Question: I'm just going to create a box on the
edge has an arrow. I have quite often tried but unfortunately relevant solution.
I naturally inquired on the Internet and on the website, but unfortunately without success.
So it should look after:

the arrow should have the same border like the box and the same backgroundcolor
So it looks now
'''
.arrow-up {
width: 10px;
height: 10px;
margin-top: 0px;
border-left: 5px solid transparent;
border-right: 5px solid transparent;
border-bottom: 5px solid gray;
}
#log2 {
height: 250px;
width: 250px;
background: white;
border: 1px groove rgba(0, 0, 0, .35);
position: relative;
display: block;
margin-top: 54px;
float: left;
left: 29.965%;
z-index: 2;
border-radius: 3.5px;
}
'''
<URL>
I'm sorry for my english
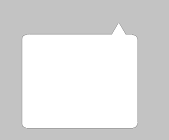
Answer: Here's updated fiddle: <URL>.
You can try with this CSS:
'''
#log2 {
border: 1px solid #ccc;
border-radius: 3px;
width: 300px;
padding: 10px;
margin: 15px auto 0;
position: relative;
background: #fff;
}
#log2:after {
content: "";
display: block;
position: absolute;
border-style: solid;
border-color: #ccc;
border-width: 1px 0 0 1px;
width: 15px;
height: 15px;
top: -9px;
right: 19px;
background: inherit;
-webkit-transform: rotate(45deg);
-moz-transform: rotate(45deg);
-o-transform: rotate(45deg);
transform: rotate(45deg);
}
'''
However, this includes 'transform' property which is a new feature and might not work in every browser.
Other solutions are fine but they won't let you add border to this little triangle. You pick the one that suits you.
:
Yet another fiddle: <URL>.
I also figured out 'transform'. You put two triangles, one grey and one white a little bit smaller.
'''
#log2 {
border: 1px solid #ccc;
border-radius: 3px;
width: 300px;
padding: 10px;
margin: 15px auto 0;
position: relative;
background: #fff;
}
#log2::before, #log2::after {
content: "";
display: block;
position: absolute;
border-style: solid;
border-width: 0 10px 10px 10px;
right: 19px;
}
#log2::before {
border-color: #ccc transparent;
top: -10px;
right: 19px;
}
#log2::after {
content: "";
display: block;
position: absolute;
border-style: solid;
border-color: #fff transparent;
border-width: 0 10px 10px 10px;
top: -9px;
}
'''
Try it out and let me know if it suits you.